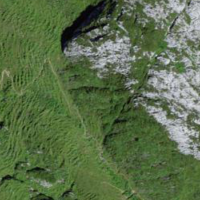
EUNIS habitat code: 23
Species observed at this site:
Dryas octopetala